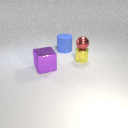
large blue rubber cylinder behind small yellow metal cylinder